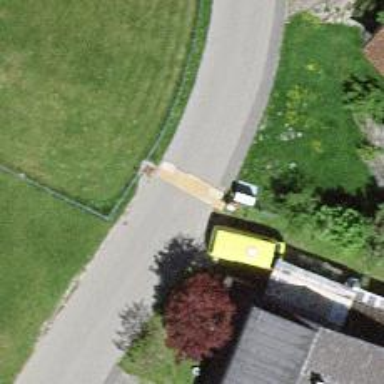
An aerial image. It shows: Residential road with asphalt surface and no sidewalk.